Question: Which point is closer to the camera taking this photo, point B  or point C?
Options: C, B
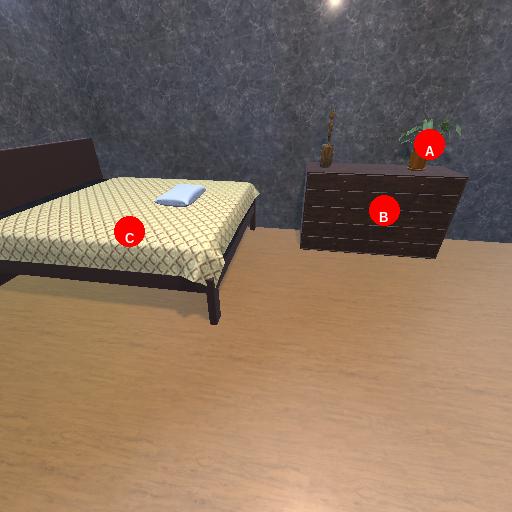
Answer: C